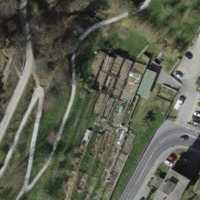
EUNIS habitat code: 53
Species observed at this site:
Phoenicurus ochruros